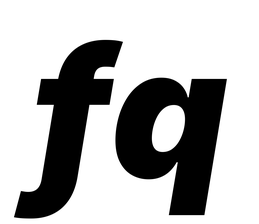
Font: Inter-Italic_Black_Italic